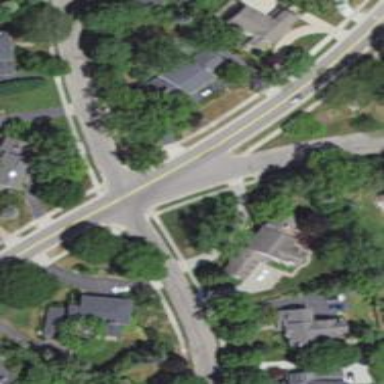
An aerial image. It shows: Unmarked crossing on the road.